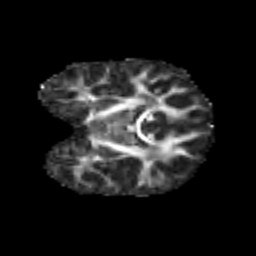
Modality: FA
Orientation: coronal
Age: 6
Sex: female
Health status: healthy